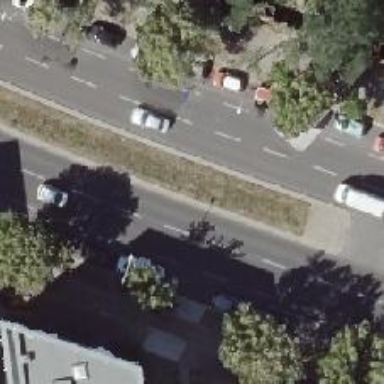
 featuring cycle track on the right and parking lane on the right side."